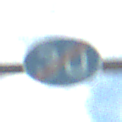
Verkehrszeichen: EndeMindestgeschwindigkeit
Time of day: MorningAfternoon
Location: Outdoor (Urban)
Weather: PartlyCloudy
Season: NotSpecified
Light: Natural